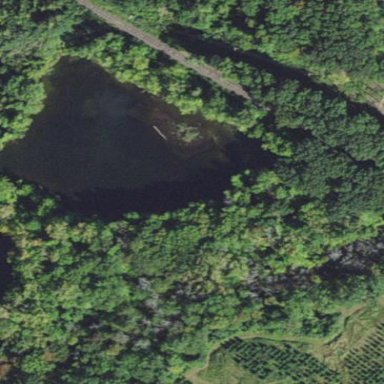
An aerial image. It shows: Serene pond surrounded by nature.